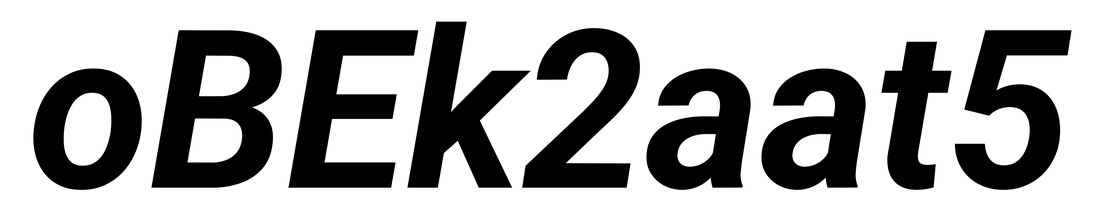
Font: Roboto-Italic_Bold_Italic